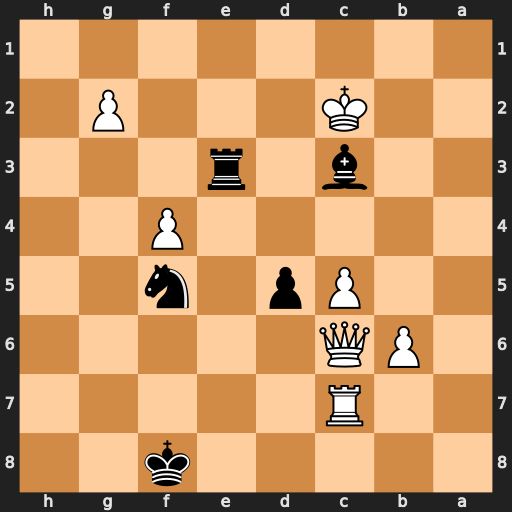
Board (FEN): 5k2/2R5/1PQ5/2Pp1n2/5P2/2b1r3/2K3P1/8
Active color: b
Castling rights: -
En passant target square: -
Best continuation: Nd4+ Kb1 Re1+ Ka2 Ra1#